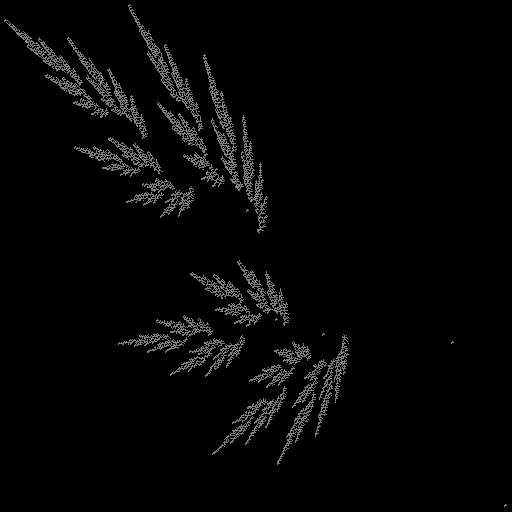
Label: cedarleaf